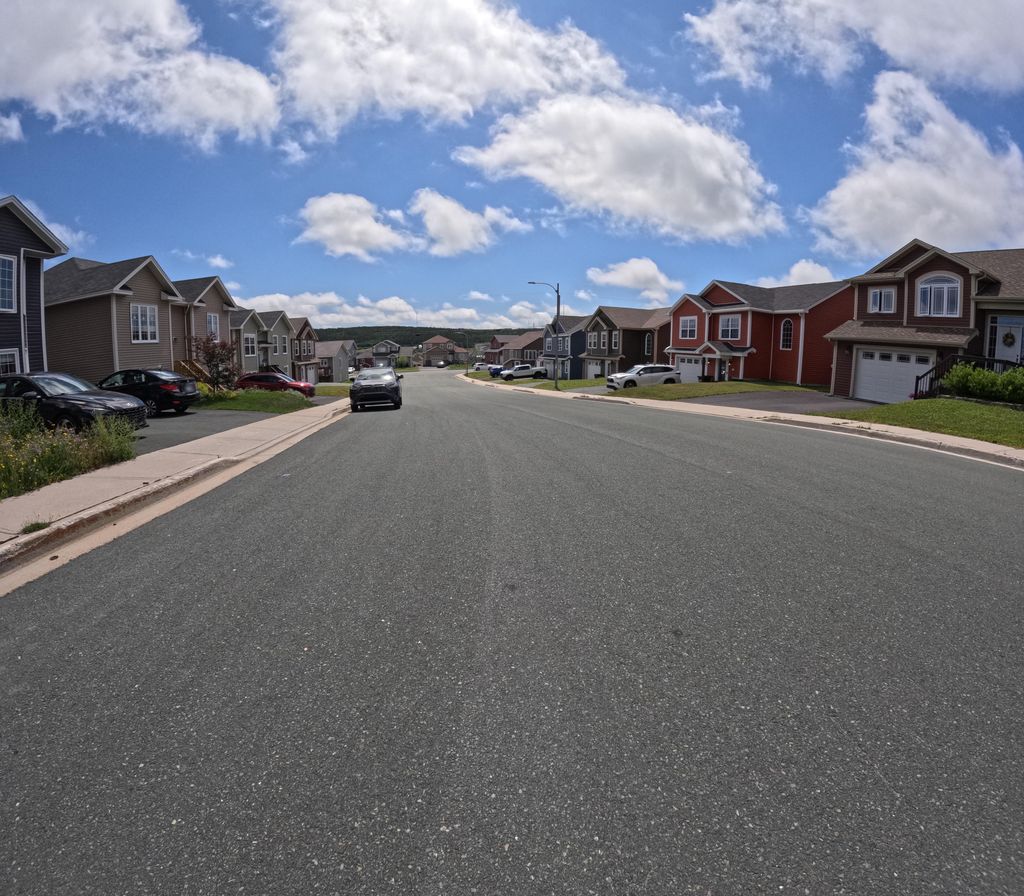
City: st_johns